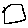
Label: square